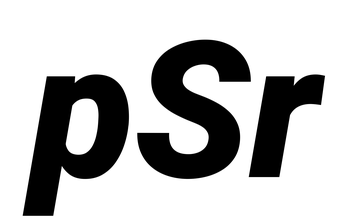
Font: Roboto-Italic_Black_Italic